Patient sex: M
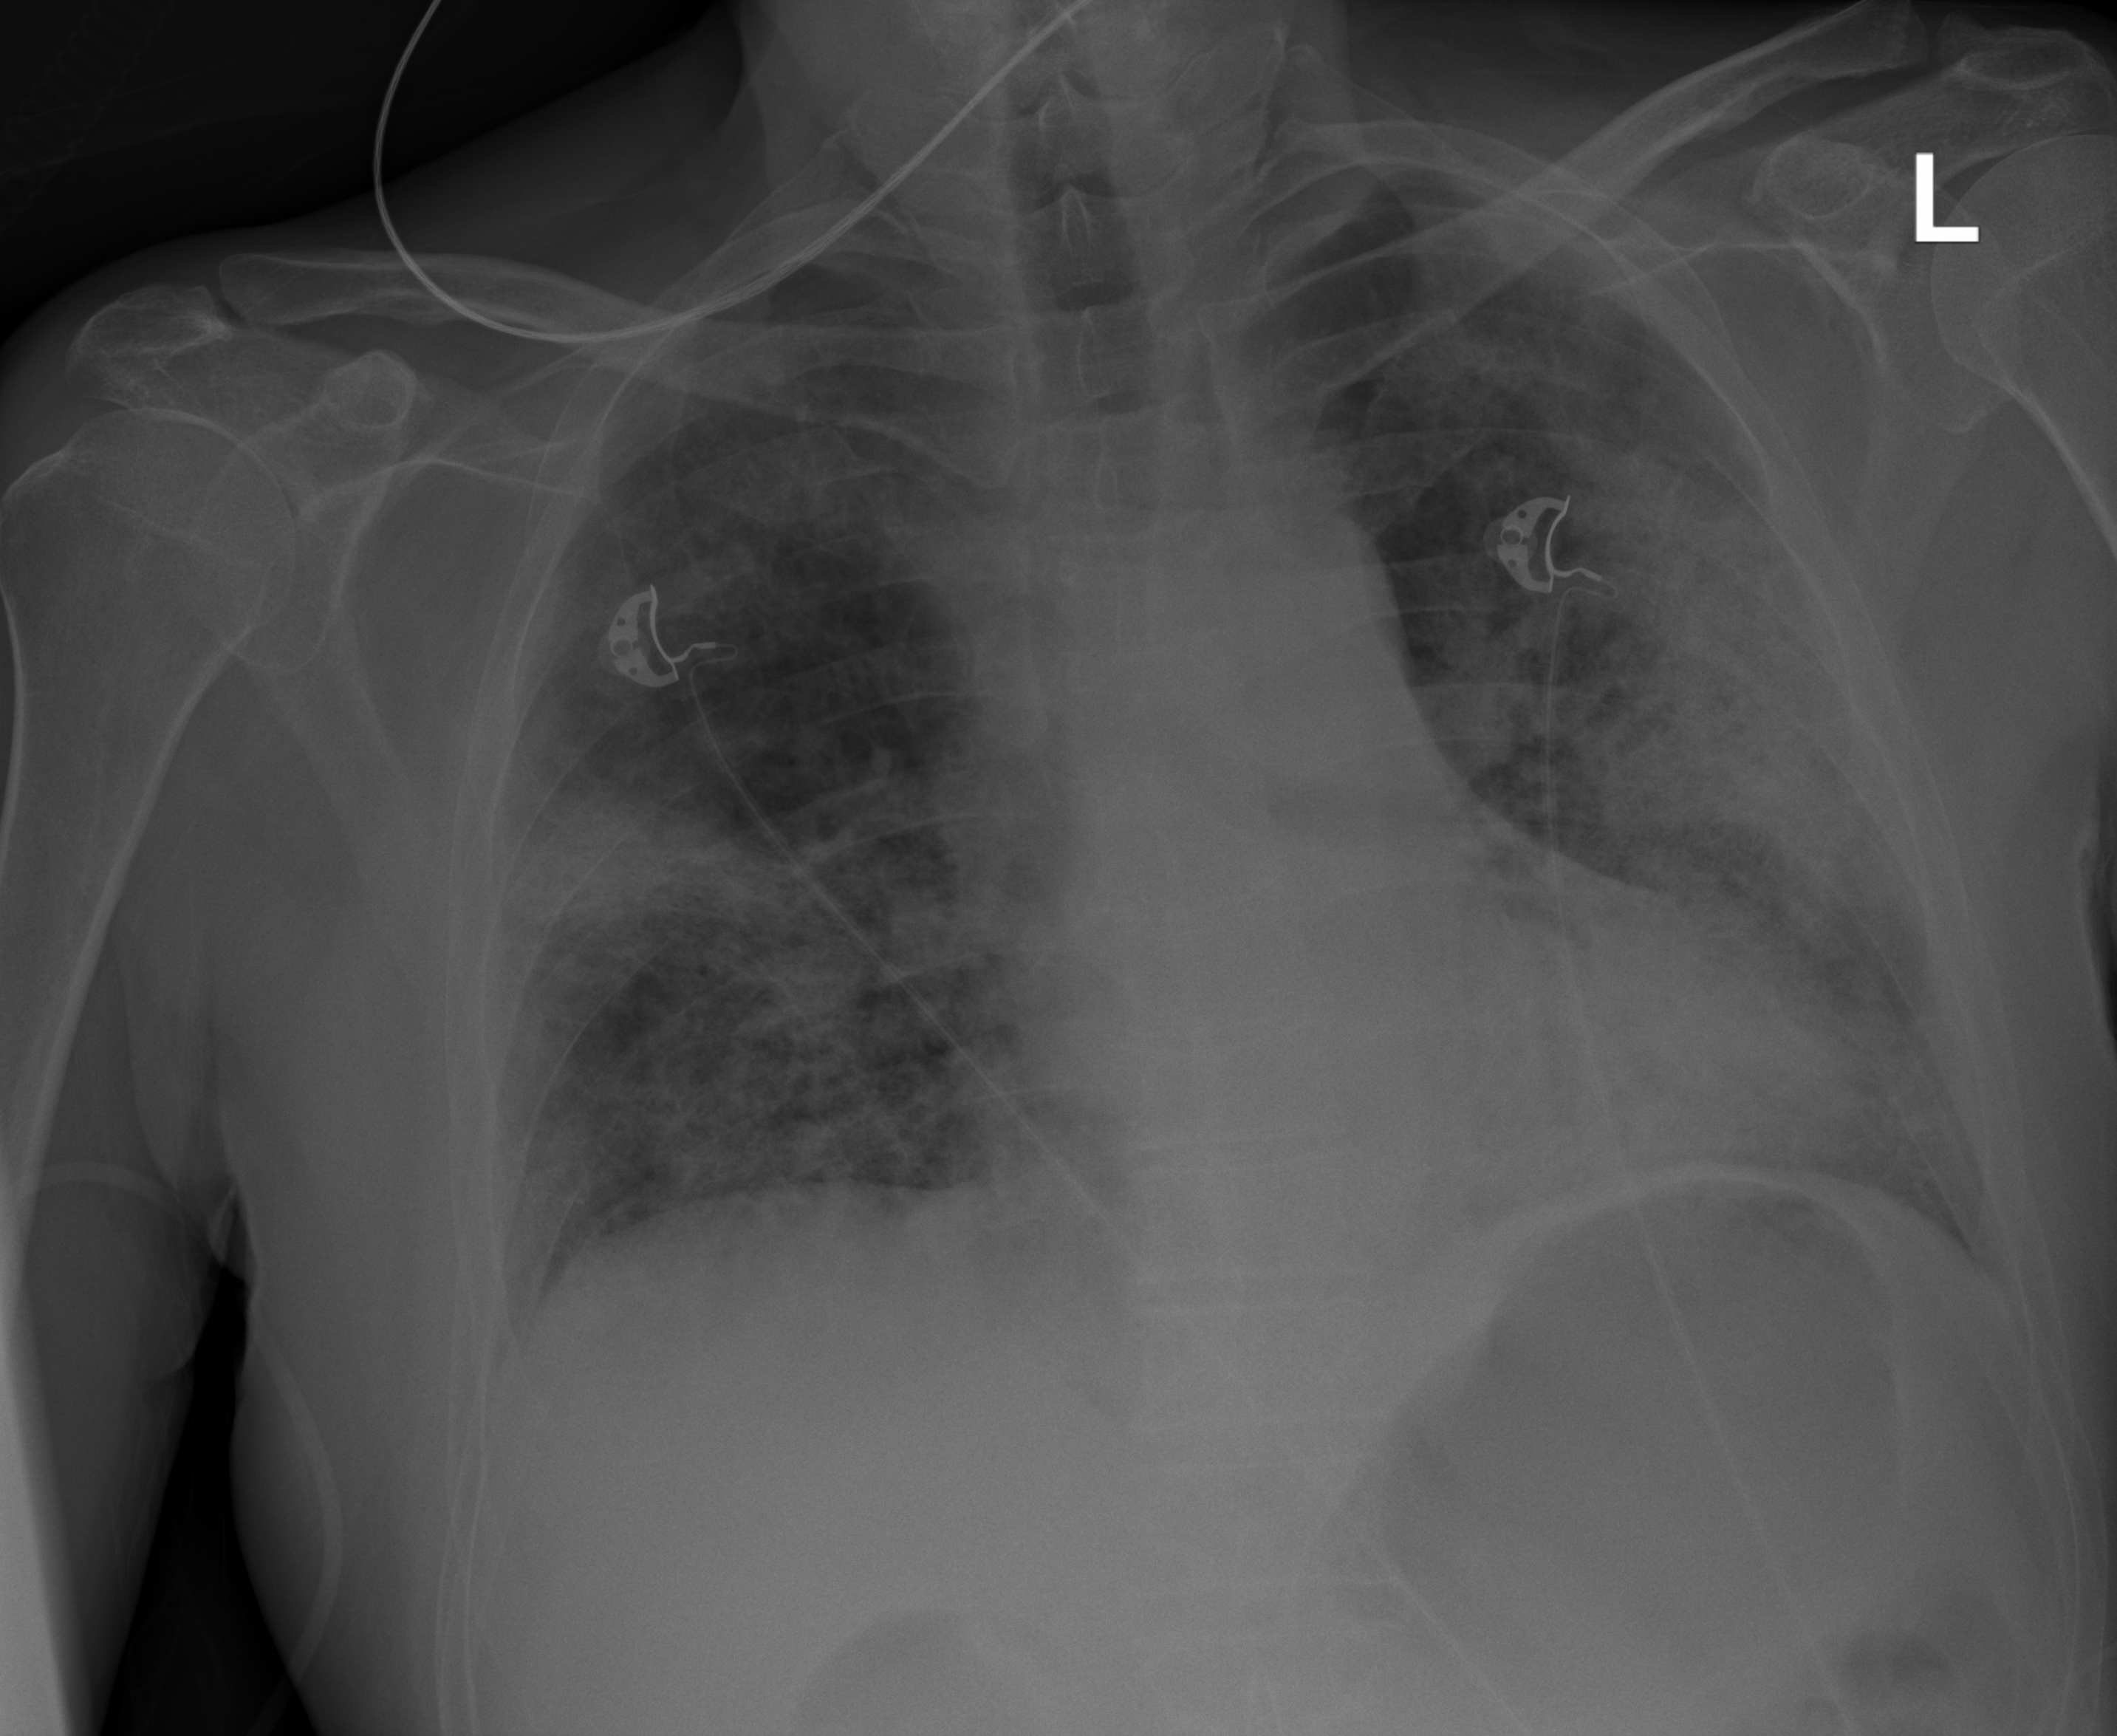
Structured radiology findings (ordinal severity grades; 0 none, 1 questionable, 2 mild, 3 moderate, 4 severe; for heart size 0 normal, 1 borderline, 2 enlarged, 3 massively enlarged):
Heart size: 1
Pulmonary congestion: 0
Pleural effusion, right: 2
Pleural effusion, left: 2
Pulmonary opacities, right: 3
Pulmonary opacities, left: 4
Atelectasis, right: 2
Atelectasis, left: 2